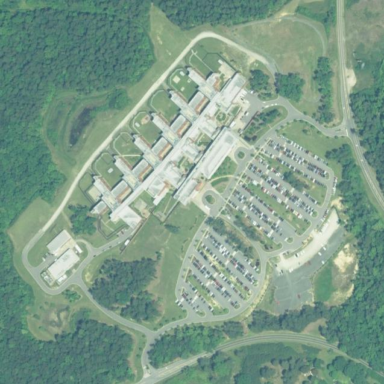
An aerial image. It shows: Healthcare facility identified as hospital.